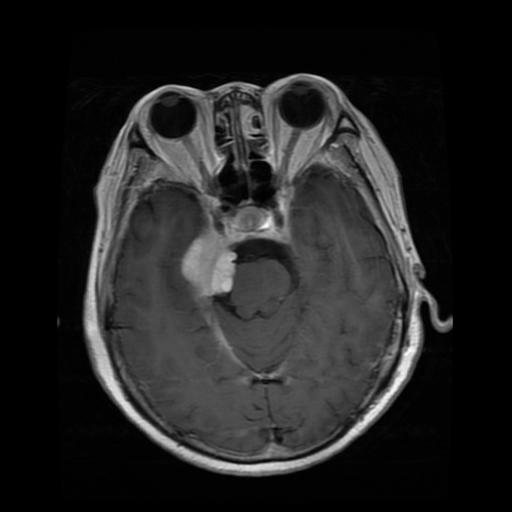
Label: meningioma